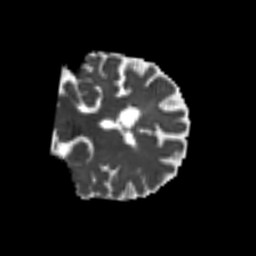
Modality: MD
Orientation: coronal
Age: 60
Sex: male
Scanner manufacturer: siemens
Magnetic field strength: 3 T
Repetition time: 4.999 s
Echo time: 0.07946 s